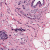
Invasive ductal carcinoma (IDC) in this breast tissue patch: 1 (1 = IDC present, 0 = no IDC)